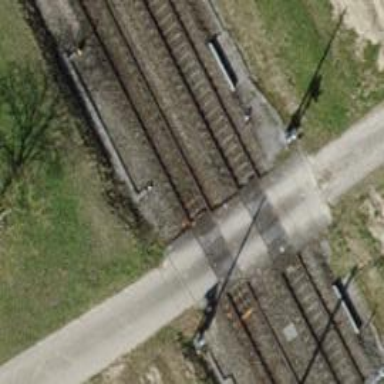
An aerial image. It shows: Full barrier level crossing on railway.